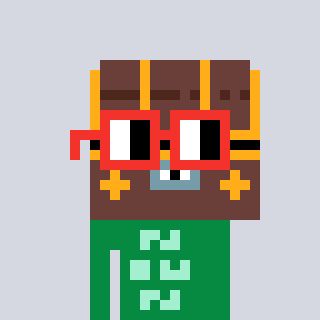
a pixel art character with square red glasses, a treasure chest-shaped head and a green-colored body on a cool background